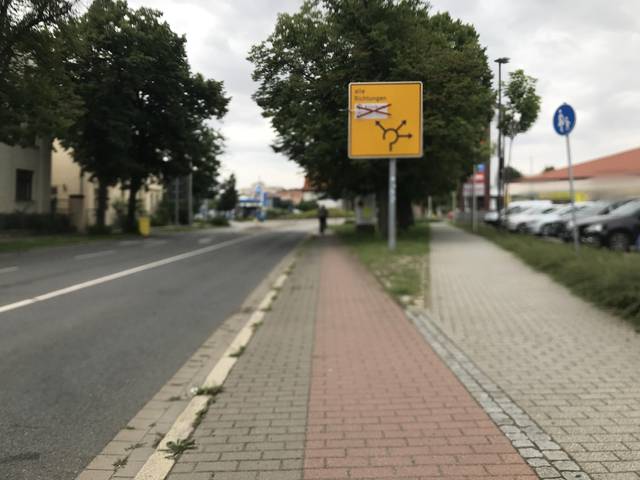
Region: Germany
Coordinates: 51.783, 11.145